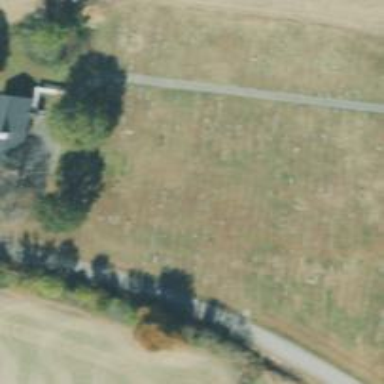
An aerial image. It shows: Cemetery.